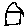
Label: house